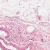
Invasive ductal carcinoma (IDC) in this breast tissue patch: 0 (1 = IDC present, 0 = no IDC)